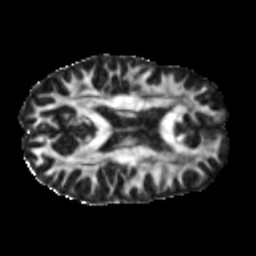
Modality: FA
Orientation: axial
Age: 46
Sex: male
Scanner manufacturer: siemens
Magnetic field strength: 3 T
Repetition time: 5 s
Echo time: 0.092 s